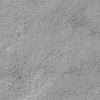
Label: not_dusty